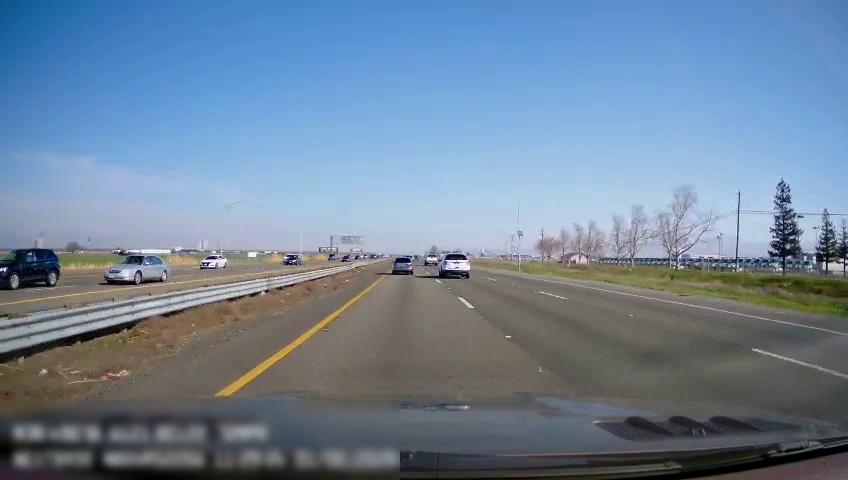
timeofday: Day
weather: Sunny
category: Drivable Space
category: Drivable Space
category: Vehicles | SUV
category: Vehicles | Car
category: Vehicles | Car
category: Vehicles | Car
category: Vehicles | Car
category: Vehicles | SUV
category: Vehicles | SUV
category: Vehicles | Truck
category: Lanes | Current Lane
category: Lanes | Current Lane
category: Lanes | Alternate Lane
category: Lanes | Alternate Lane
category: Lanes | Opposite Lane
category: Lanes | Opposite Lane